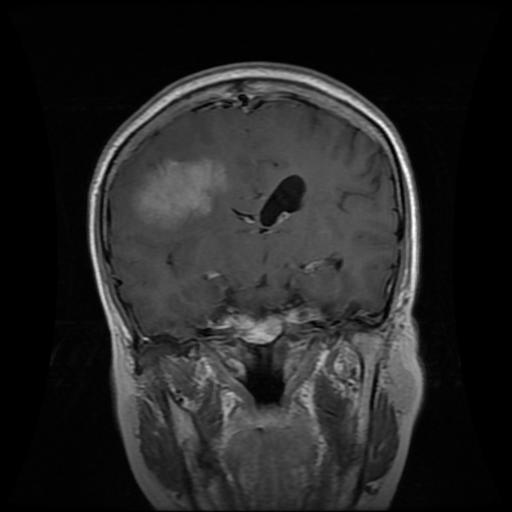
Label: meningioma